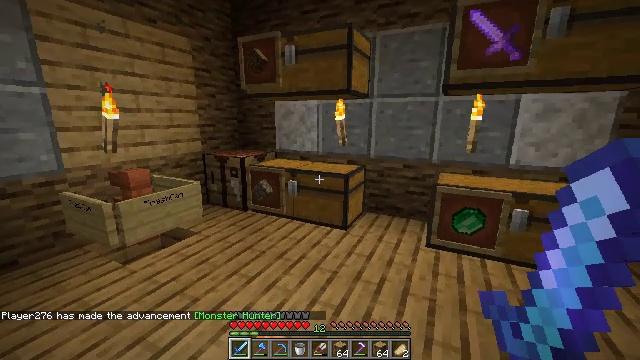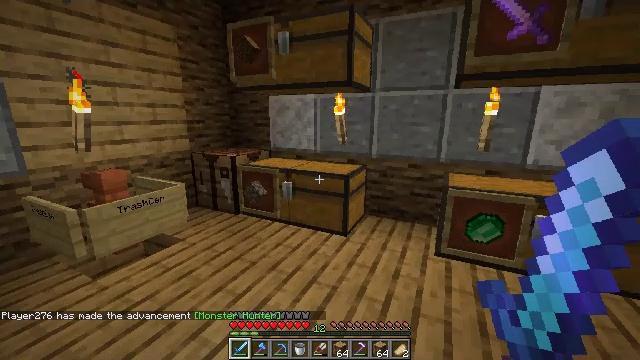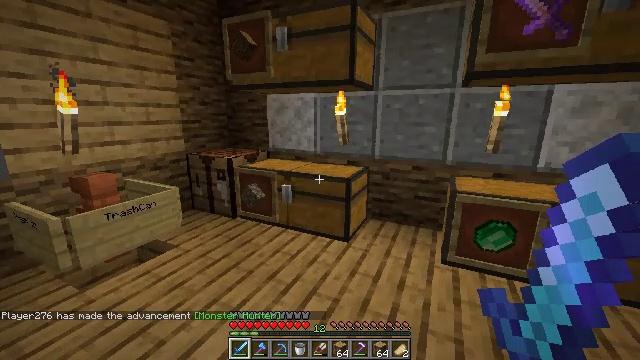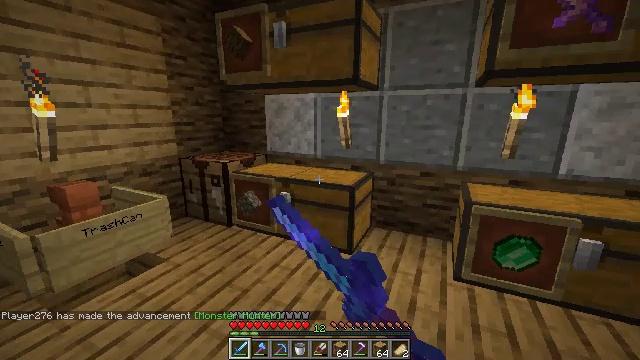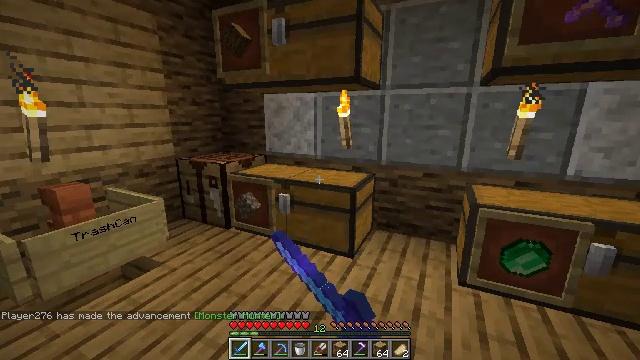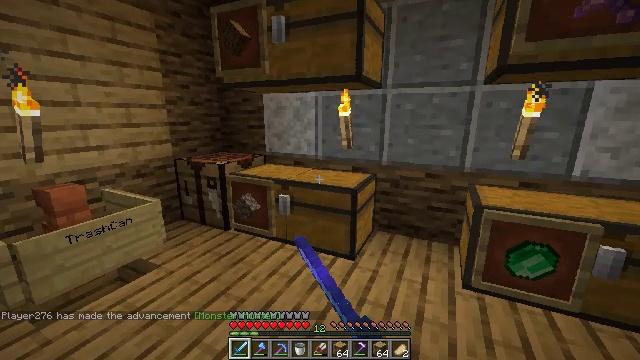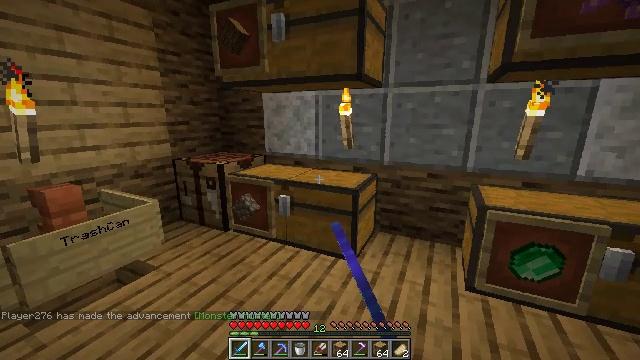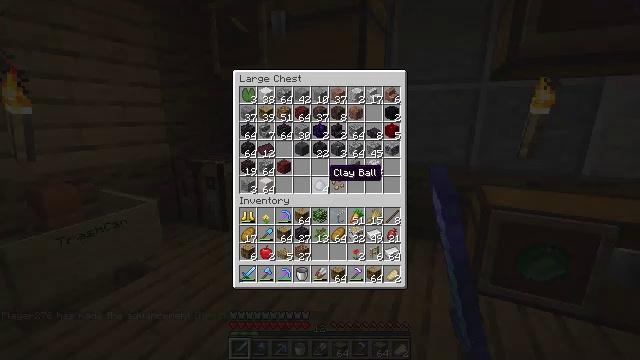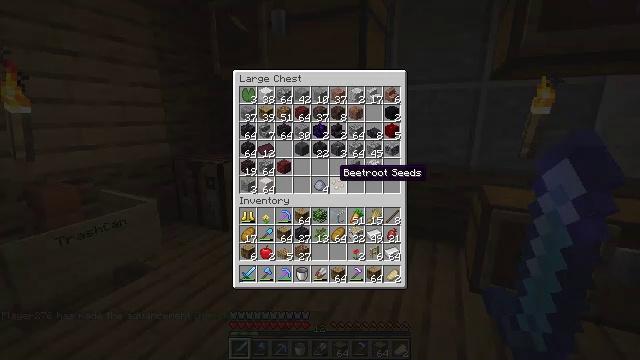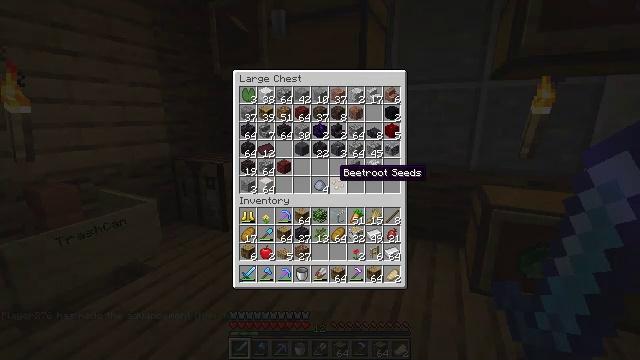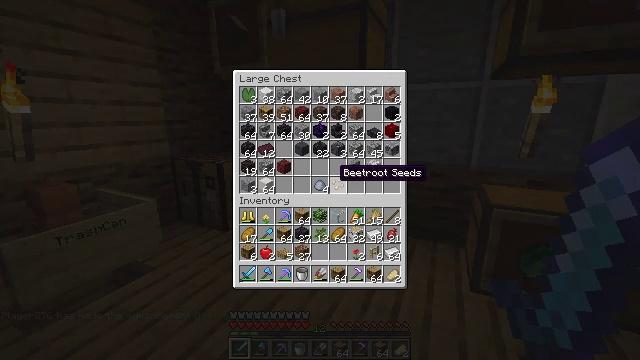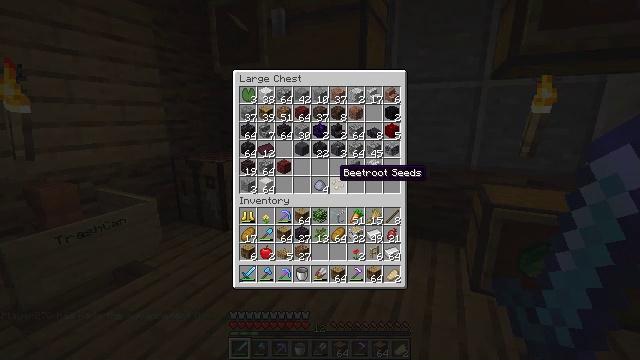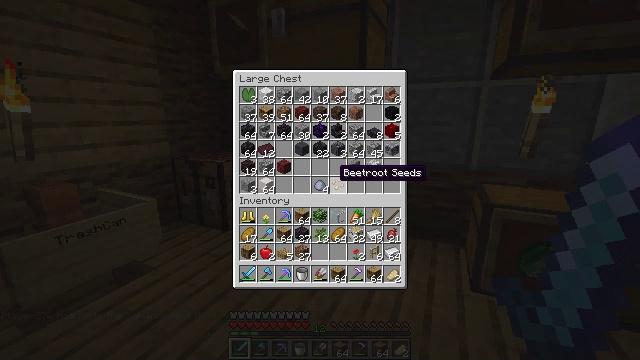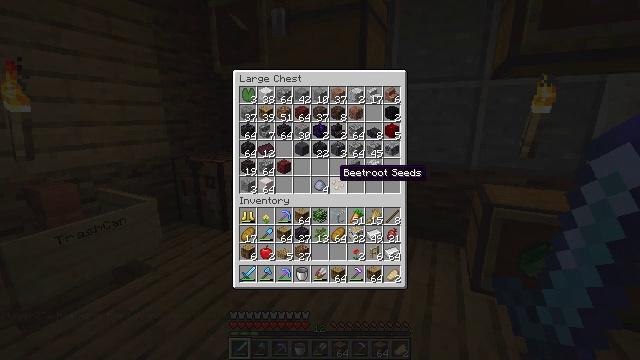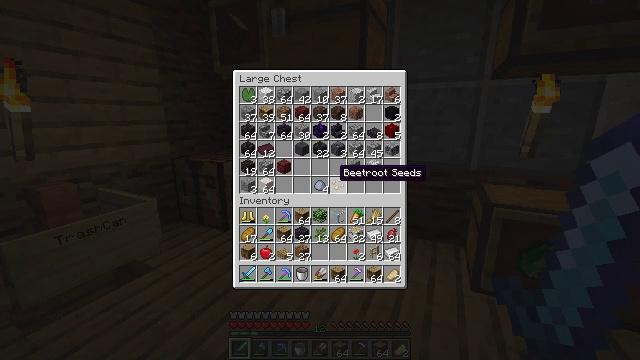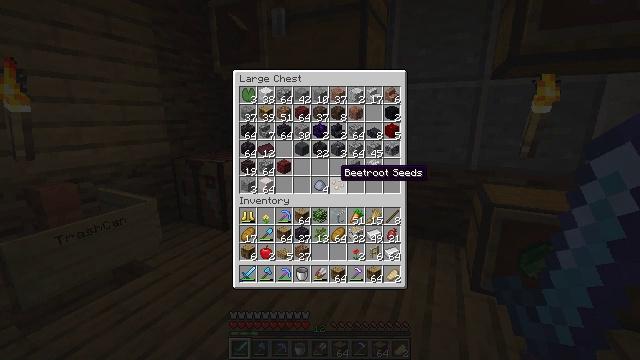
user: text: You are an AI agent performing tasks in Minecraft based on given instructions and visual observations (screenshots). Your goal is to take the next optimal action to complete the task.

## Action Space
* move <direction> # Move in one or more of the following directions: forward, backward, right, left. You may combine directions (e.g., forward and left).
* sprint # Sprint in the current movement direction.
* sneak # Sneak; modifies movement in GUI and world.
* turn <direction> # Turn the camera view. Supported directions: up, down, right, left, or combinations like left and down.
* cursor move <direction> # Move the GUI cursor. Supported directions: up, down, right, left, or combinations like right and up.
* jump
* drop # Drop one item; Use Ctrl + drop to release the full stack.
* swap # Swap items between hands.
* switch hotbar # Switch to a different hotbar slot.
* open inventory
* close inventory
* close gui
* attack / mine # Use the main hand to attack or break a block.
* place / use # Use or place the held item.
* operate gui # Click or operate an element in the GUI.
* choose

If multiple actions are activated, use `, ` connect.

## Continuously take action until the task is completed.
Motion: motion action
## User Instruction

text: Break the polished diorite block.
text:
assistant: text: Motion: move forward
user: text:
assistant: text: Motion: move forward, use / place
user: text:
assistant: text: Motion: move forward, use / place
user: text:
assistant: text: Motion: use / place
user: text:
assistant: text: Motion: no_op
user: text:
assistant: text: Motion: no_op
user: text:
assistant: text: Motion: open gui
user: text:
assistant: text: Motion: cursor move right
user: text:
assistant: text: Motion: no_op
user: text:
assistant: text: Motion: no_op
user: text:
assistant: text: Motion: no_op
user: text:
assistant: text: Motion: no_op
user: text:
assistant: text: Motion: no_op
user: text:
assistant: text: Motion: no_op
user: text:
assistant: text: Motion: no_op
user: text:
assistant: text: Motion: no_op
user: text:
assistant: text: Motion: cursor move right and up
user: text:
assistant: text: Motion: no_op
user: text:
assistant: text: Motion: no_op
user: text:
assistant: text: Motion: no_op
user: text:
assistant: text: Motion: no_op
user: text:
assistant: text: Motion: no_op
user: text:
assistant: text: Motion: cursor move right and down
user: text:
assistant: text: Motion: cursor move right and down
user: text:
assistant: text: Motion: cursor move right and down
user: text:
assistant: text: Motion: cursor move down
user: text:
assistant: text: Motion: no_op
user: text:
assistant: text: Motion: no_op
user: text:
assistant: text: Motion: no_op
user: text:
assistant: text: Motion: no_op